Question: I want to make my background 'Activity' a little bit smaller while opening the 'Navigation Drawer', Simulate the effect that exists in the 'Airbnb' application. I guess the best explanation would be a screenshot:

But the point is not to make the View just smaller, but to make it an animation that is synchronized to the Drawer Open/Close animation. So if you started to open the Drawer an in the middle decided to stop and go back, the background Activity scale will be affected accordingly.
How can this be done using the build in DrawerLayout? Is there some implementation for this?
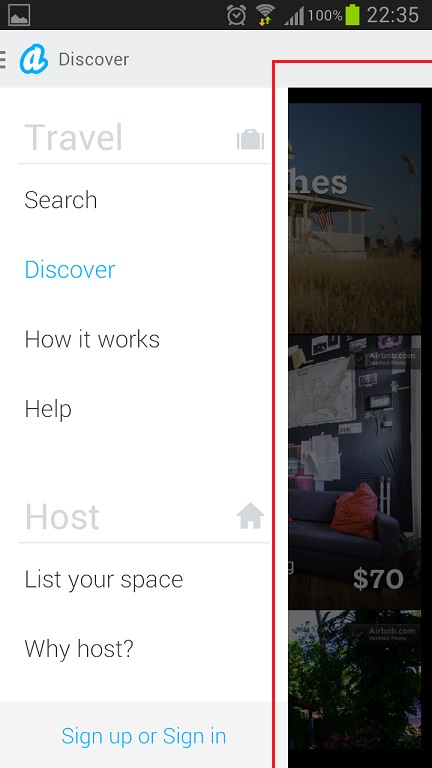
Answer: You can perform this effect using the <URL> in the support library v4.
All you have to do is to Override onDrawerSlide method to retrieve the opening % of the drawer menu, and then scale your FrameLayout where your fragment is placed in.
Example with code:
main_layout.xml
'''
<?xml version="1.0" encoding="utf-8"?>
<android.support.v4.widget.DrawerLayout
xmlns:android="http://schemas.android.com/apk/res/android"
android:id="@+id/drawer_layout"
android:layout_width="match_parent"
android:layout_height="match_parent">
<FrameLayout android:id="@+id/content_frame"
android:layout_width="match_parent"
android:layout_height="match_parent"/>
<ListView android:id="@+id/left_drawer"
android:layout_width="240dp"
android:layout_height="match_parent"
android:layout_gravity="start"
android:choiceMode="singleChoice"
android:divider="@android:color/transparent"
android:dividerHeight="0dp"/>
</android.support.v4.widget.DrawerLayout>
'''
Now in your Activity which holds the Drawer:
'''
public class ConfigurerActivity extends ActionBarActivity
{
private DrawerLayout mDrawerLayout;
private ListView mDrawerList;
private ActionBarDrawerToggle mDrawerToggle;
private FrameLayout frame;
private float lastScale = 1.0f;
public void onCreate(Bundle savedInstanceState)
{
super.onCreate(savedInstanceState);
setContentView(R.layout.main_layout);
mDrawerLayout = (DrawerLayout) findViewById(R.id.drawer_layout);
mDrawerList = (ListView) findViewById(R.id.left_drawer);
frame = (FrameLayout) findViewById(R.id.content_frame);
mDrawerToggle = new ActionBarDrawerToggle(this, mDrawerLayout, R.drawable.ic_drawer, R.string.acc_drawer_open, R.string.acc_drawer_close)
{
@SuppressLint("NewApi")
public void onDrawerSlide(View drawerView, float slideOffset)
{
float min = 0.9f;
float max = 1.0f;
float scaleFactor = (max - ((max - min) * slideOffset));
if (Build.VERSION.SDK_INT >= Build.VERSION_CODES.HONEYCOMB)
{
frame.setScaleX(scaleFactor);
frame.setScaleY(scaleFactor);
}
else
{
ScaleAnimation anim = new ScaleAnimation(lastScale, scaleFactor, lastScale, scaleFactor, frame.getWidth()/2, frame.getHeight()/2);
anim.setDuration(0);
anim.setFillAfter(true);
frame.startAnimation(anim);
lastScale = scaleFactor;
}
}
};
mDrawerLayout.setDrawerListener(mDrawerToggle);
// ... more of your code
}
}
'''
Note that i use 2 different methods to scale, because setScaleX/Y are not available in PRE - Honeycomb Android versions.
With this, you can set your own scaleFactor (i think 0.9f its small enough) or maybe try new effects (change color) based on the opening % of the drawer.
Hope it helps.